Question: I have created a line chart using dc.js and crossfilter. The chart currently looks like this:

:
I want the legend of active inactive on top left to position below(bottom) of the chart in center and the x-axis tick label should start from Jan to Dec. I am adding my code below. Thank you.
'''
const dateNames = ["January", "February", "March", "April", "May", "June",
"July", "August", "September", "October", "November", "December"
];
var data = [
{date: "2011-11-14T16:17:54Z", quantity: 2, active: 1000, inactive: 100, type: "tab", city: " "},
{date: "2011-11-14T16:20:19Z", quantity: 2, active: 190, inactive: 100, type: "tab", city: "Berlin"},
{date: "2011-11-14T16:28:54Z", quantity: 1, active: 300, inactive: 200, type: "visa", city: " "},
{date: "2011-11-14T16:30:43Z", quantity: 2, active: 90, inactive: 0, type: "tab", city: "Amsterdam"},
{date: "2011-11-14T16:48:46Z", quantity: 2, active: 90, inactive: 0, type: "tab", city: " "},
{date: "2011-11-14T16:53:41Z", quantity: 2, active: 90, inactive: 0, type: "tab", city: " "},
{date: "2011-11-14T16:54:06Z", quantity: 1, active: 100, inactive: 0, type: "cash", city: " "},
{date: "2011-11-14T16:58:03Z", quantity: 2, active: 90, inactive: 0, type: "tab", city: " "},
{date: "2011-11-14T17:07:21Z", quantity: 2, active: 90, inactive: 0, type: "tab", city: " "},
{date: "2011-11-14T17:22:59Z", quantity: 2, active: 90, inactive: 0, type: "tab", city: " "},
{date: "2011-11-14T17:25:45Z", quantity: 2, active: 200, inactive: 0, type: "cash", city: " "},
{date: "2011-11-14T17:29:52Z", quantity: 1, active: 200, inactive: 100, type: "visa", city: ""}
];
data.forEach(function(d){
var tempDate = new Date(d.date);
d.date = tempDate;
})
var facts = crossfilter(data);
var all = facts.groupAll();
//table
var dateDimension = facts.dimension(function(d){ return d.date; });
//line chart
var dateGroup = dateDimension.group().reduceSum(function(d){ return d.active; });
var dateGroupTip = dateDimension.group().reduceSum(function(d){ return d.inactive; });
var minDate = dateDimension.bottom(1)[0].date;
var maxDate = dateDimension.top(1)[0].date;
var lineChart = dc.lineChart("#test")
.width(700)
.height(200)
.brushOn(false)
.margins({top:10,bottom:30,right:10,left:70})
.dimension(dateDimension)
.group(dateGroupTip,"inactive")
.stack(dateGroup,"active")
.renderHorizontalGridLines(true)
.renderArea(true)
.renderDataPoints(true)
// // .interpolate('basis')
// lineChart.xAxis().ticks(d3.timeMonth, 1)
// lineChart.xAxis().tickFormat(d3.timeFormat('%b'))
.clipPadding(data.length)
.legend(dc.legend().y(10).x(0).itemHeight(12).gap(5))
// .xAxis()
// .ticks(d3.time.month, 7)
// .tickFormat(d3.time.format('%e'));
// .xAxis().tickFormat(d3.time. format('%B'))
// .xUnits(d3.time.months)
.x(d3.scaleLinear().domain([minDate,maxDate]))
lineChart.yAxis().ticks(6);
lineChart.xAxis().ticks(12);
dc.renderAll();
'''
'''
<!DOCTYPE html>
<html lang="en">
<head>
<meta charset="UTF-8">
<meta name="viewport" content="width=device-width, initial-scale=1.0">
<meta http-equiv="X-UA-Compatible" content="ie=edge">
<title>Document</title>
<link rel="stylesheet" type="text/css" href="dc.css"/>
<script src="d3.js"></script>
<script src="crossfilter.js"></script>
<script src="dc.js"></script>
</head>
<body>
<div id="test"></div>
<!-- <script src="app.js"></script> -->
<script src="play.js"></script>
</body>
</html>
'''
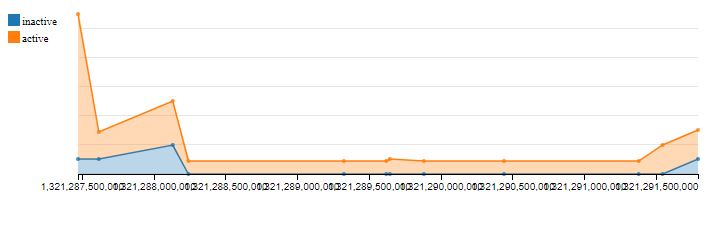
Answer: Looks like you've figured most of it out, and got confused by the D3 version 3 to version 4 API changes?
Many of the lines you have commented out were correct except for <URL> - stuff like 'd3.time.months' changing to 'd3.timeMonths'. You're not the only one - these changes caused a lot of confusion for all of us.
The last steps are
1. Use time scales: .x(d3.scaleTime().domain([minDate,maxDate]))
2. Round the dates down to the beginning of the month using d3.timeMonth, both in the dimension definition and in the minDate/maxDate calculation, e.g. var dateDimension = facts.dimension(function(d){ return d3.timeMonth(d.date); });
3. Tell the chart how to calculate the number of points to show: .xUnits(d3.timeMonths)
4. Format the x axis ticks: lineChart.xAxis().tickFormat(d3.timeFormat('%B'))
You had most of these, only commented out. Probably because you found examples using the D3v3 API, and they caused errors?
As for the legend, dc.js doesn't do anything sophisticated here - you just have to lay it out manually, setting the margins on the chart to allow enough space, and setting 'x' and 'y' on the legend to put the legend where you want it.
I found that
'''
lineChart
.margins({top:10,bottom:60,right:25,left:40});
.legend(dc.legend().y(165).x(325).itemHeight(12).gap(5))
'''
worked pretty well, but you'll have to adjust it to taste (and, unfortunately, when changes to your data cause the sizes of things to change).
<URL>
<URL>. I took the liberty of changing your example data so that it includes the desired months.
You're going to run into trouble with this design if your data spans multiple years, but I guess you can cross that bridge when you come to it.